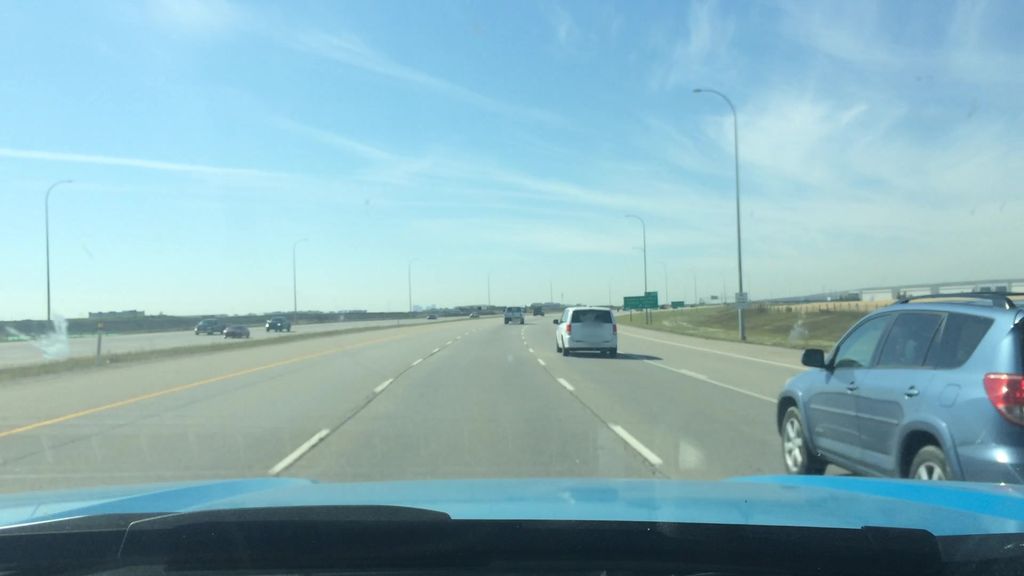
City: calgary